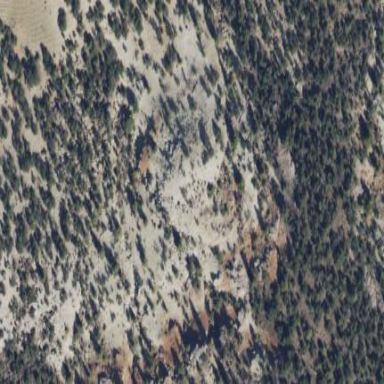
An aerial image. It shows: Landscape of bare rock.